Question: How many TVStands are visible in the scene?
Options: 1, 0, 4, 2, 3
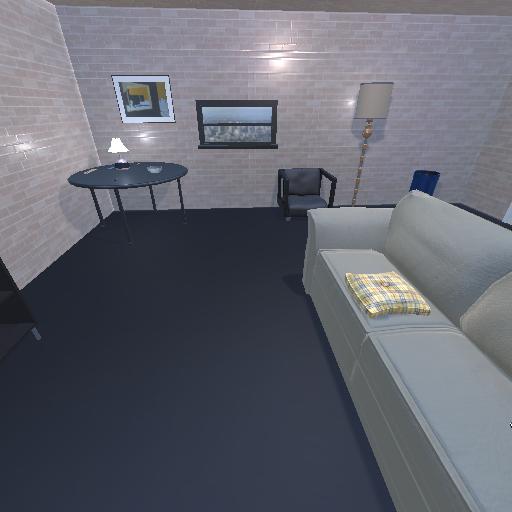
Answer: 1